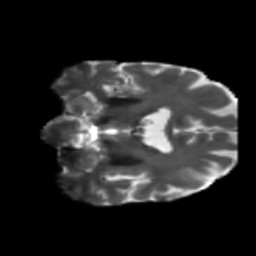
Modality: T2w
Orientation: coronal
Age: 58
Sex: male
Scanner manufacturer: siemens
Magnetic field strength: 3 T
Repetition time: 5.25 s
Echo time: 0.08 s